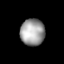
Tissue: lung
Cell type: Epithelial cells
Senescence score: 0.2212
Nuclear area (px): 638
Mean DAPI intensity: 158.342